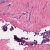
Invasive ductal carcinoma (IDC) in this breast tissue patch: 0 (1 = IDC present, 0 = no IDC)